Aerial crown-view tile of a tropical tree (Barro Colorado Island, Panama), acquired 20241112:
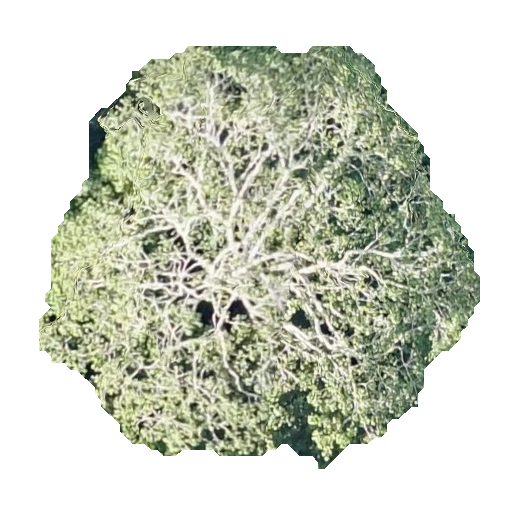
Species: Sterculia apetala
GBIF accepted scientific name: Sterculia apetala
Crown area: 213.402 m²